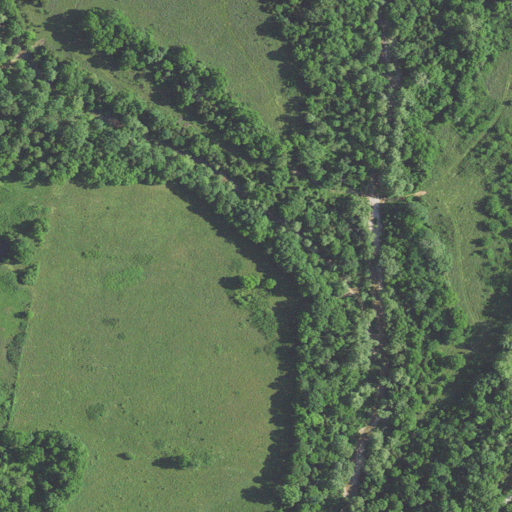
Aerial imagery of valley in Missouri named Gray Hollow containing deciduous forest, pasture, grassland, shrub, mixed forest, and open development